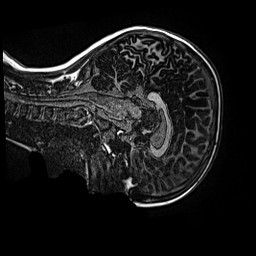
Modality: MP2RAGE
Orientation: sagittal
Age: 10
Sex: female
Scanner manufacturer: siemens
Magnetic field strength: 3 T
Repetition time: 4 s
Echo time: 0.00299 s